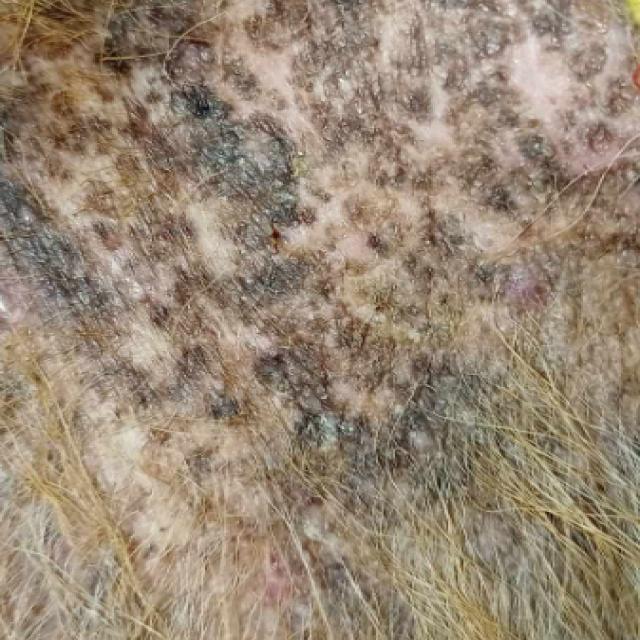
Canine demodicosis (Demodex mange) — caused by Demodex canis mites. Presents with alopecia, follicular papules, pustules, and comedones. Often localized on face and forelimbs.